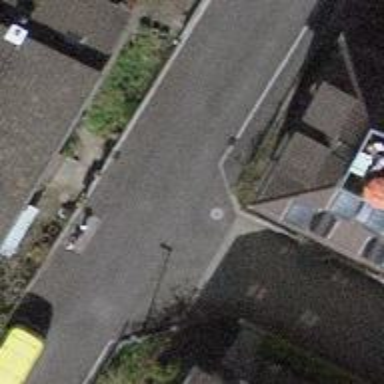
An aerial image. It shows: Asphalt road in residential area.